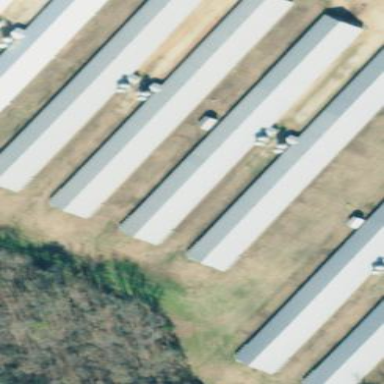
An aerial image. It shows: Poultry house.